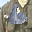
Label: 6